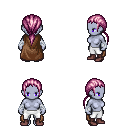
a pixel art fantasy rpg character, female body template, dark elf, purple skin, brown cape, white pants, pink ponytail hairstyle, white cloth bandages, maroon shoes, four views (front, back, left, right), 2x2 character sprite sheet, small pixel art, hard edges, no anti-aliasing